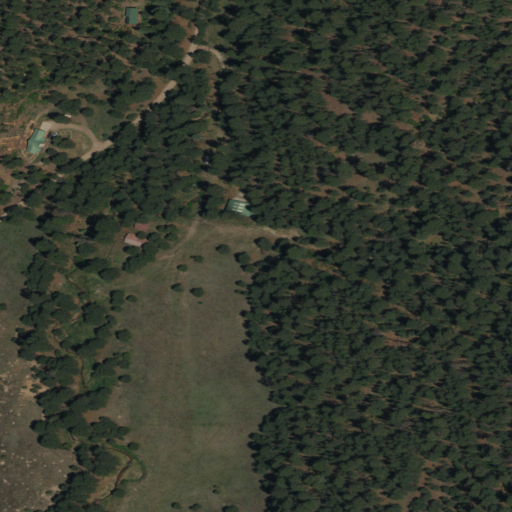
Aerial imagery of valley in New Mexico named Mormon Canyon containing evergreen forest, woody wetlands, shrub, and open development